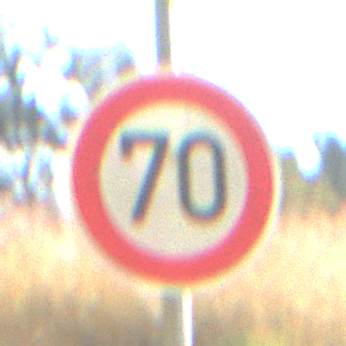
Verkehrszeichen: Geschwindigkeit70
Umgebung: Outdoor, Nature
Tageszeit: MorningAfternoon
Wetter: PartlyCloudy
Licht: Natural
Jahreszeit: NotSpecified
Kontrast: HighContrast